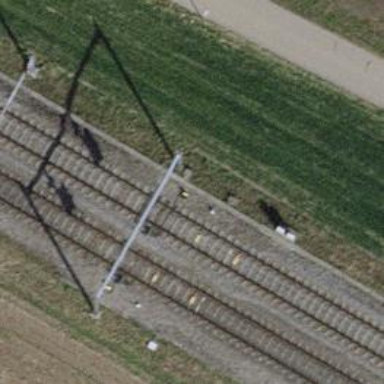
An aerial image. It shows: Railway signal.